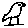
Label: bird